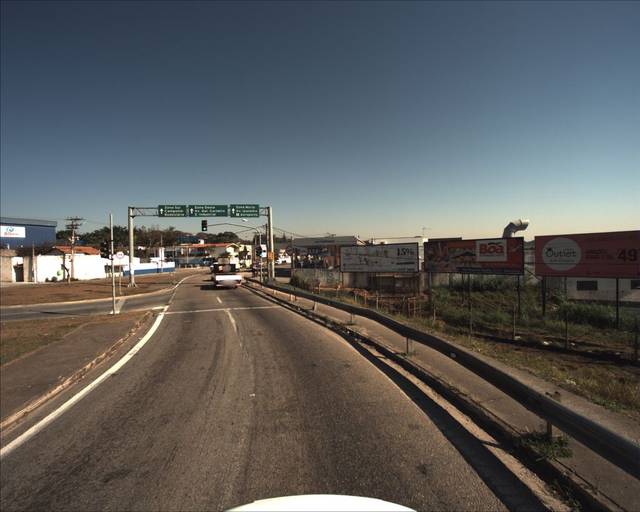
Region: Brazil
Coordinates: -23.514, -47.429